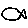
Label: fish